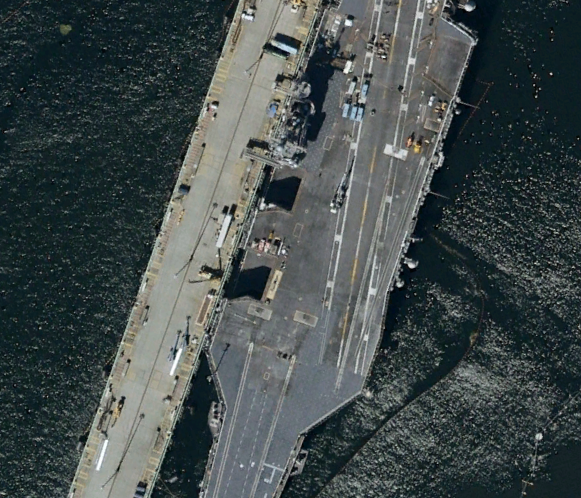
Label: aircraft_carrier